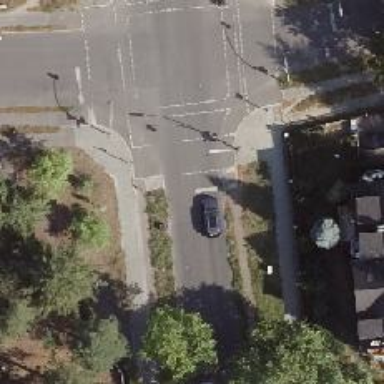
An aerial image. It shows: Road with traffic signals controlling the flow of traffic.